Question: So I'm using AngularUI Router within one of my projects which needs to somehow implement a "picture-in-picture" feature... Below is a contrived example:

In the "List View", you can select one of the items which will bring you to the "Item View" - which has a tiny "List View" embedded there.
So the user can still navigate through the lists in the "List View" to select different items using different listing modes - all the while anything wild can continue to happen inside the "Item View".
Now the interesting part is that since I am using AngularUI Router - which binds the concept of state machine with routing - I am not sure of the best way to approach this issue.
A few possible solutions I've come up so far:
- - -
What's the best out of these in your opinion? Or feel free to tell that you've got a better idea.
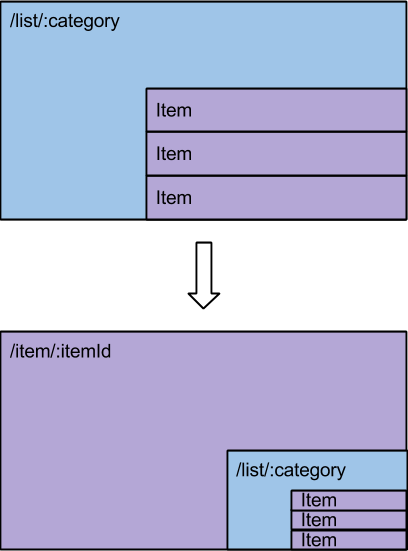
Answer: 1. Define abstract ListIndex state with ui-view directive to hold child states.
2. Define ListCategory state that is child of ListIndex with resolve object to access category info in your controller List and Item controllers.
3. Define ListCategoryItem state that is child of ListCategory.
Some quick sample code:
'''
states.ListIndex = {
url: '/list',
abstract: true,
template: '<div ui-view/>'
};
states.ListCategory = {
url: '/list/:categoryId',
controller: ['$scope', 'category', function($scope, category) {
$scope.category = category;
}],
templateUrl: 'category.html',
resolve: {
category: ['CategoryService', '$stateParams', function(CategoryService, $stateParams) {
return CategoryService.get($stateParams.categoryId);
}]
};
states.ListCategoryItem = {
url: 'list/:categoryId/:itemId',
controller: ['$scope', 'item', function($scope, item) {
$scope.item = item;
}],
templateUrl: 'item.html',
resolve: {
item: ['ItemService', '$stateParams', function(ItemService, $stateParams) {
return ItemService.get($stateParams.itemId);
}]
}
}
//iterate states and add each of them to $stateProvider
//...
'''
category template:
'''
<ul ng-repeat="item in category.items">
<li>{{item.title}}</li>
</ul>
'''
item template:
'''
<div item-view="item"></div>
<div ng-include="'category.html'" class="small"></div>
'''
Because navigating to ListCategoryItem state preserves category object, you can generate small version of your nav menu in item template without any additional directives.